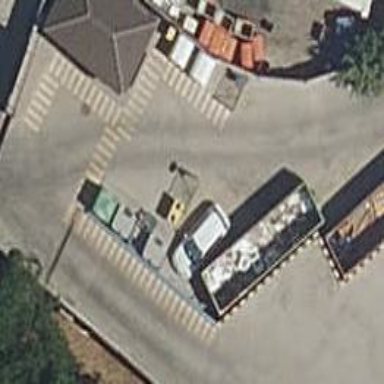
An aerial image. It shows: Recycling container at amenity designated for recycling.